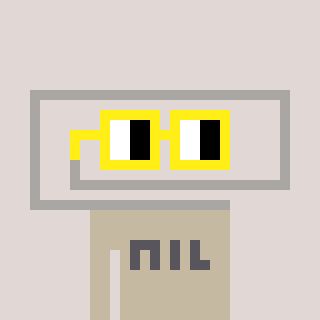
a pixel art character with square yellow glasses, a paperclip-shaped head and a bege-colored body on a warm background